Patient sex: M
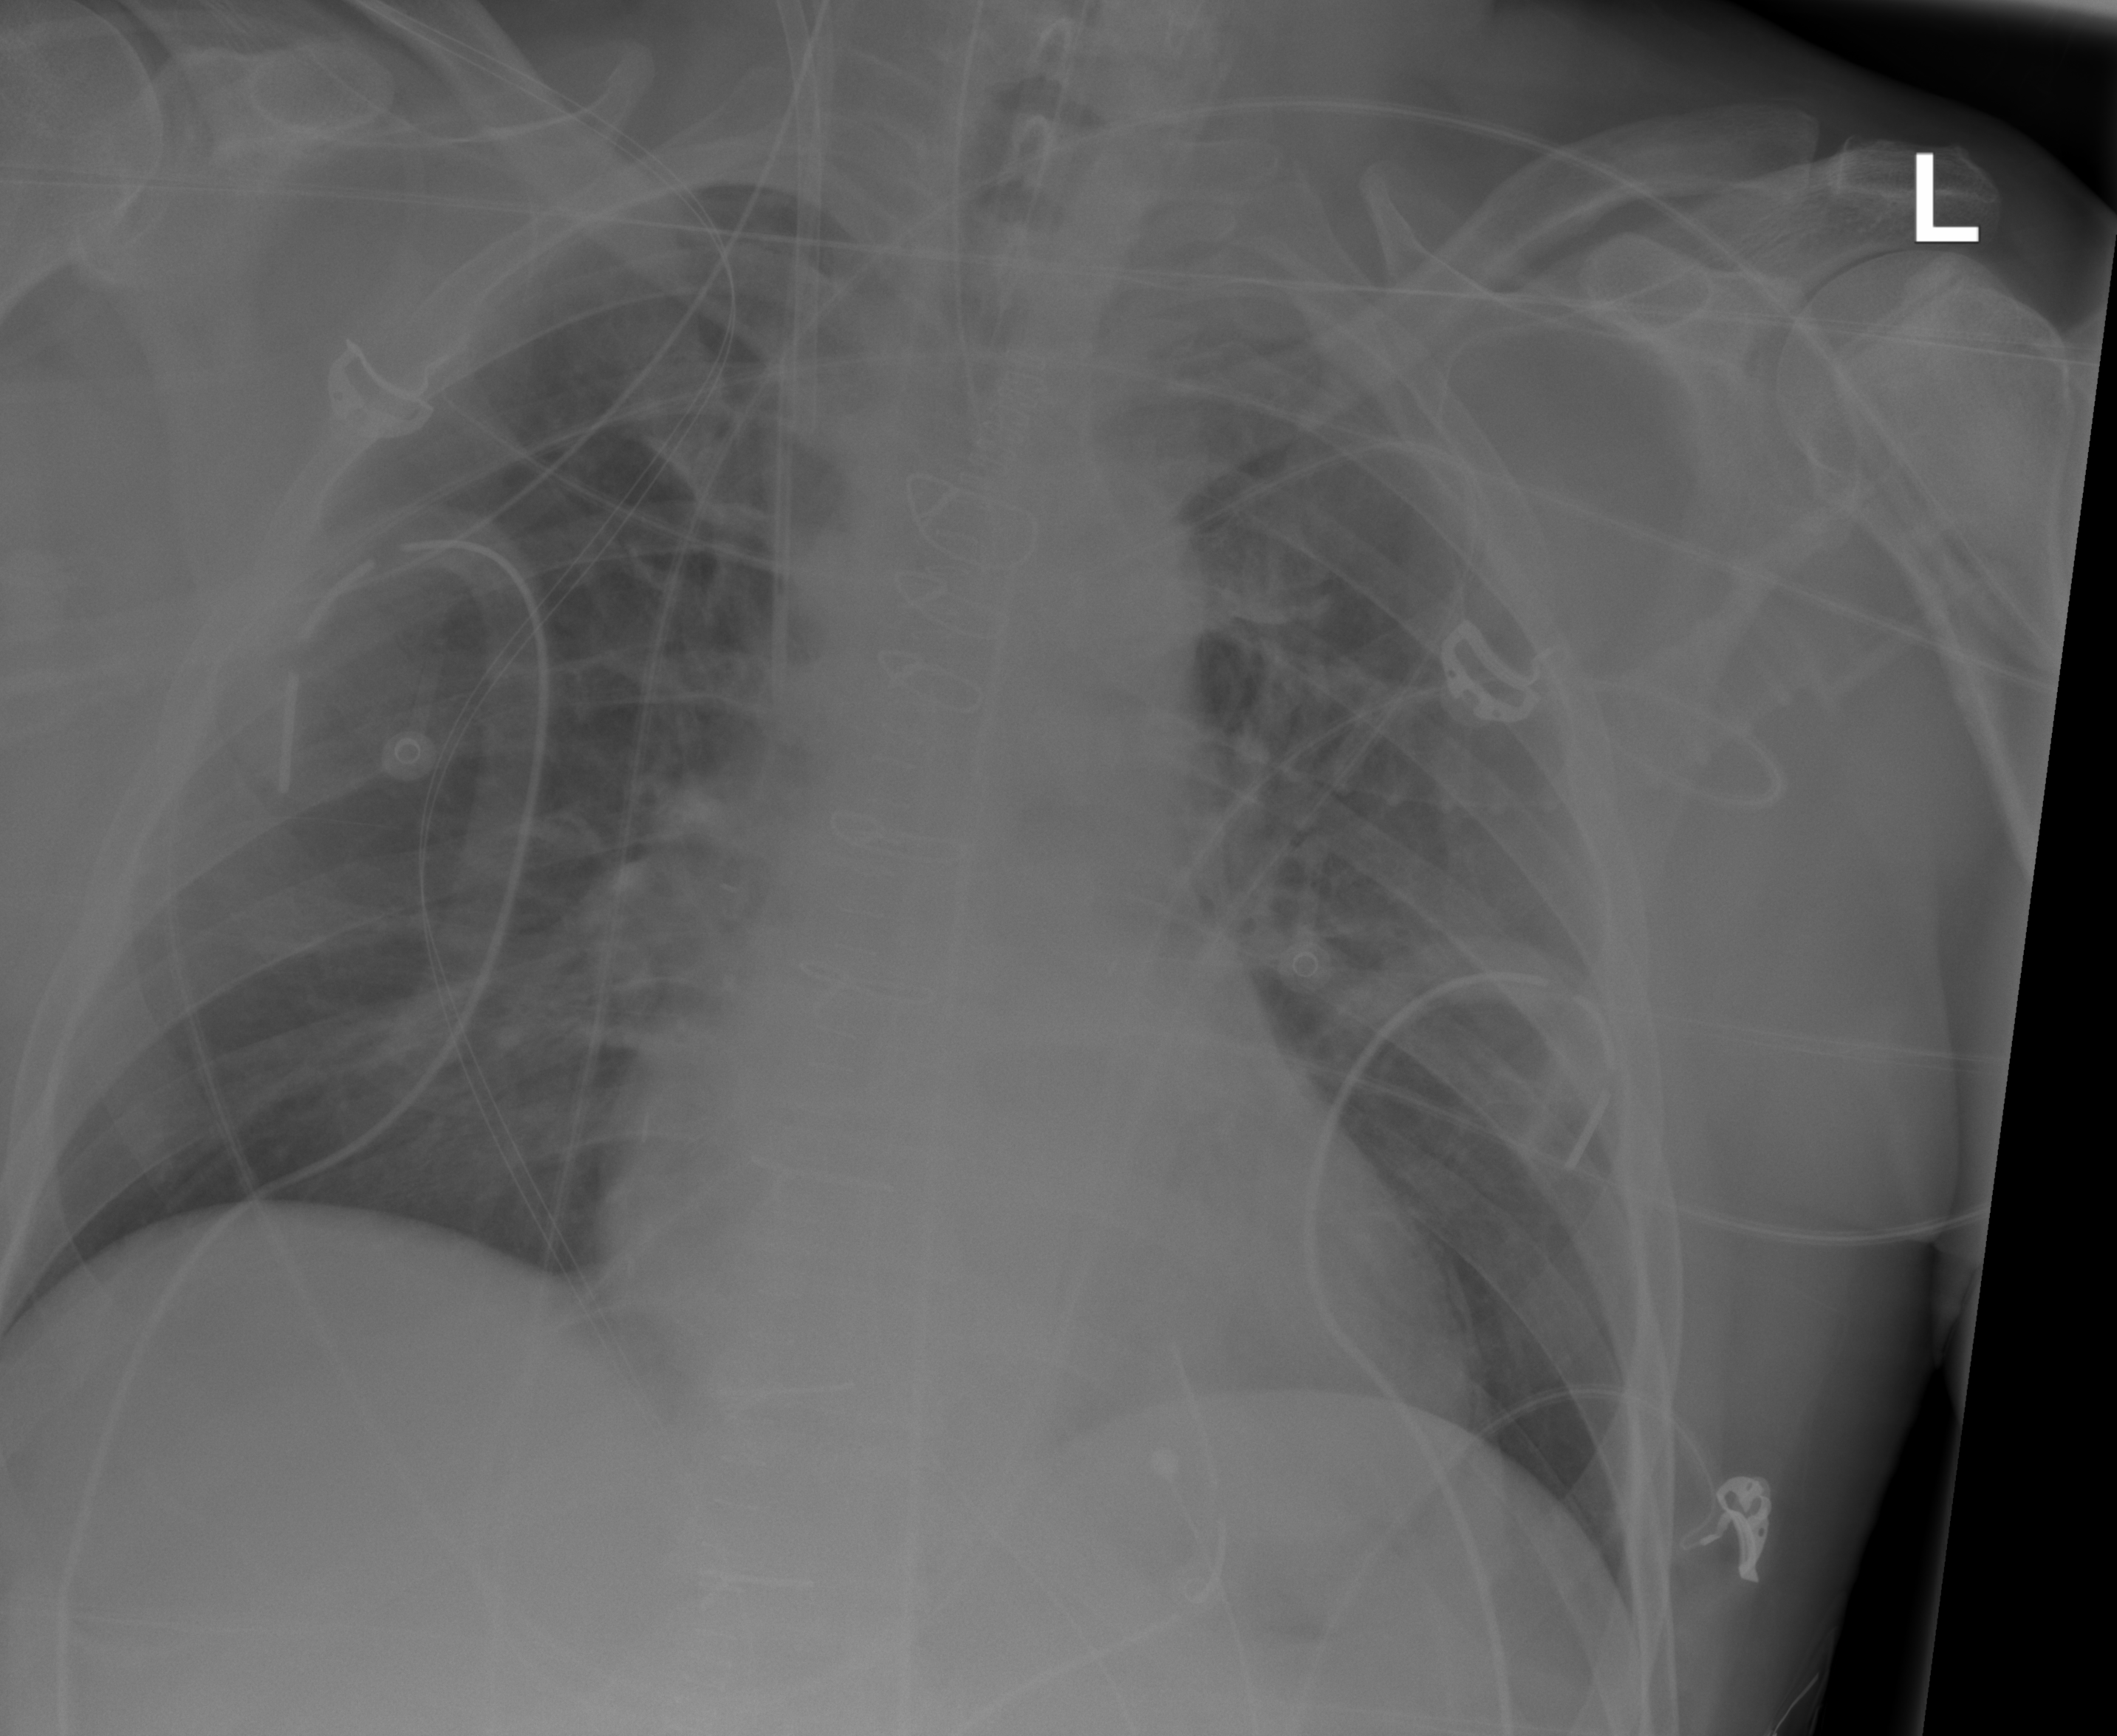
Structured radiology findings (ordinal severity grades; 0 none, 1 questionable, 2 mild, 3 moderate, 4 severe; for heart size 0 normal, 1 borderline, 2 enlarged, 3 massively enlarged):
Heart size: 0
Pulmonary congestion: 2
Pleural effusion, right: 0
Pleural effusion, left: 0
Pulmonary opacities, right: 1
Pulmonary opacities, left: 0
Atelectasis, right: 0
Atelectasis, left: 0